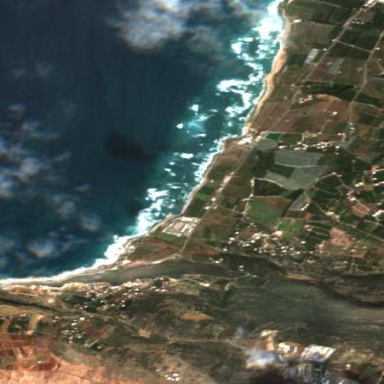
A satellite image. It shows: Beautiful beach with natural surroundings.